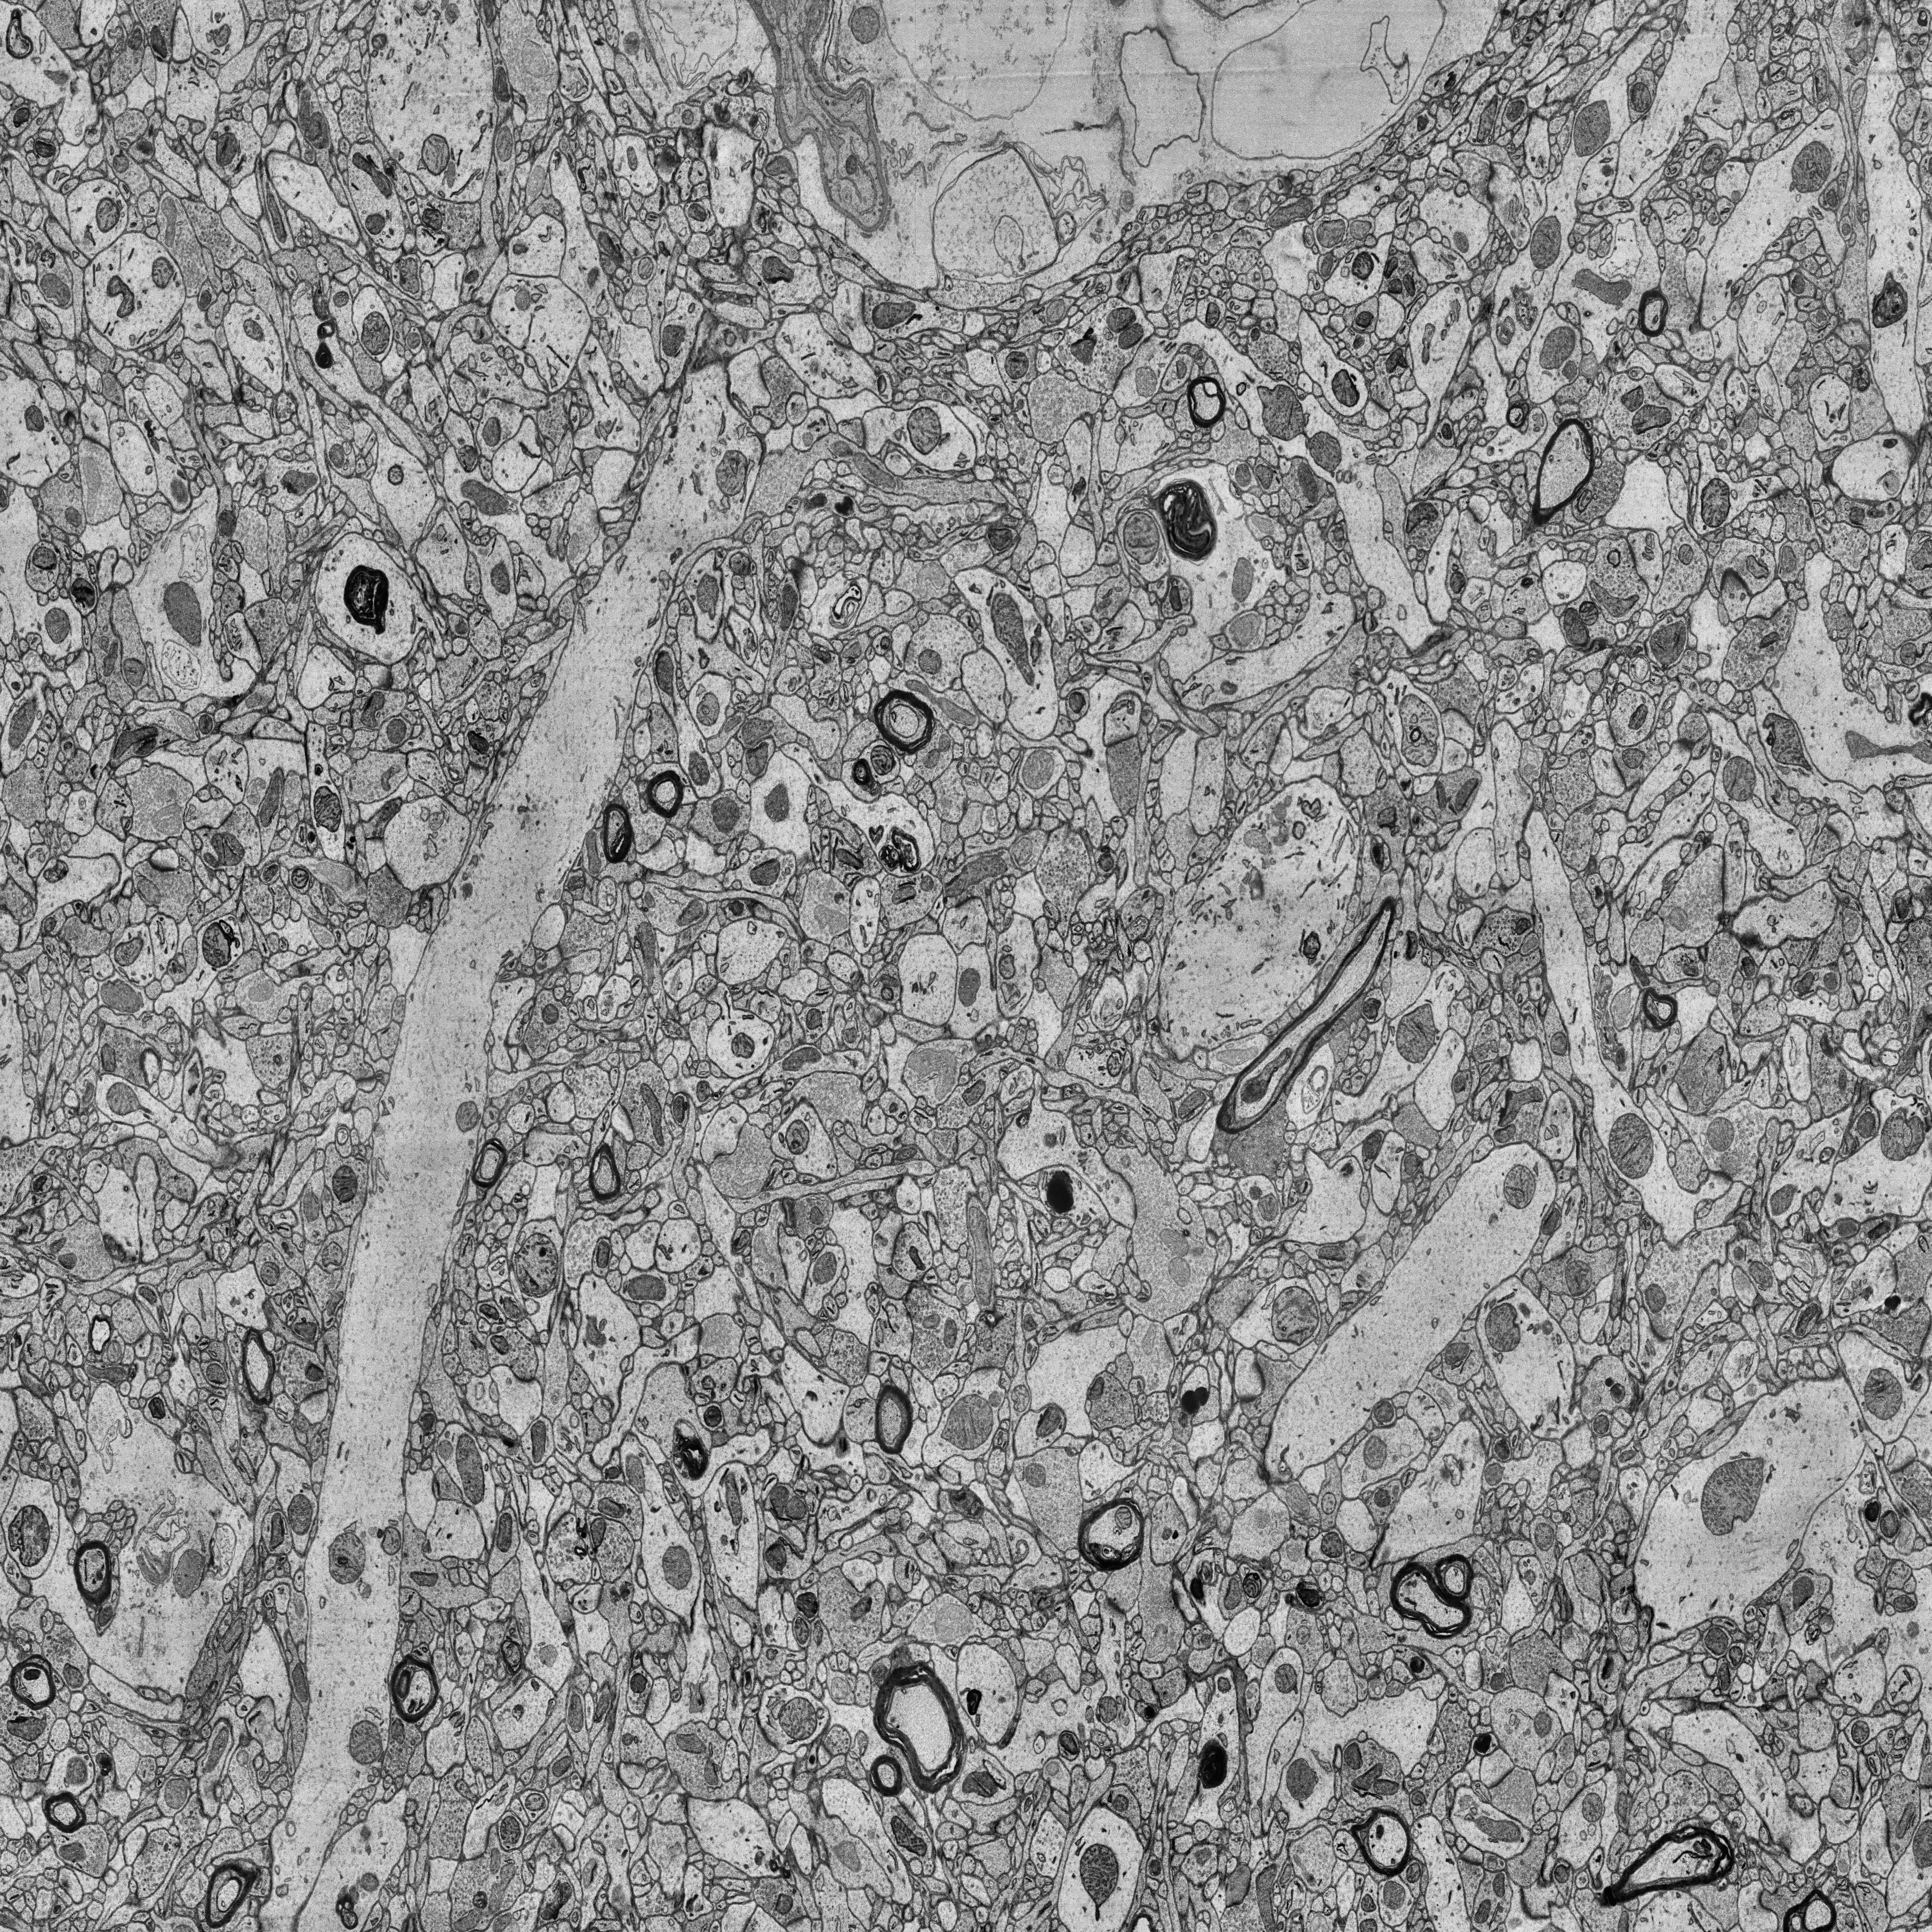
Electron microscopy slice of human cortex tissue
Slice depth (z): 88
Mitochondria instances in slice: 474